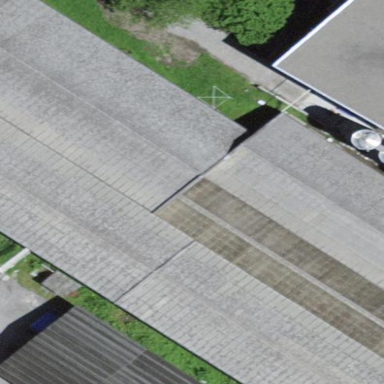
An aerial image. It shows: Industrial building.